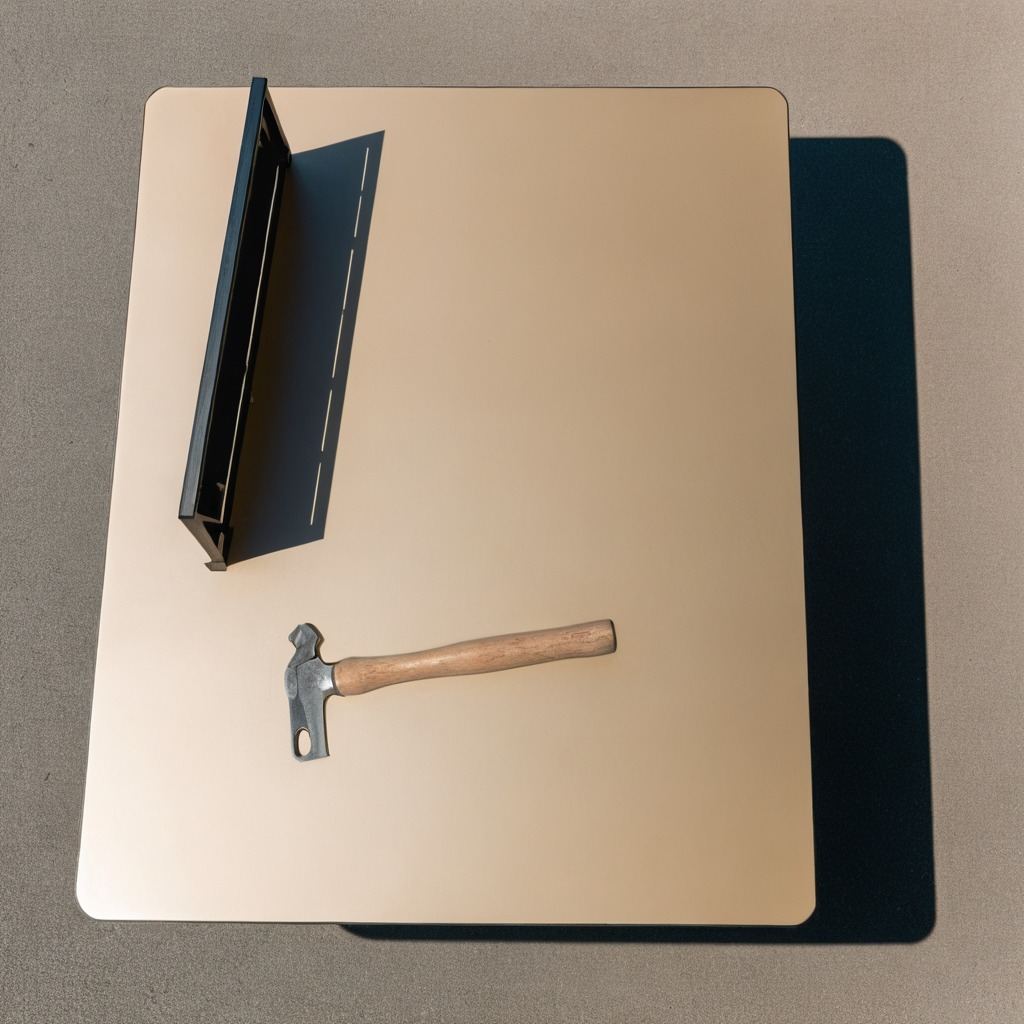
A hammer lies on a clean utility table in a temporary outdoor tool station.